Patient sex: M
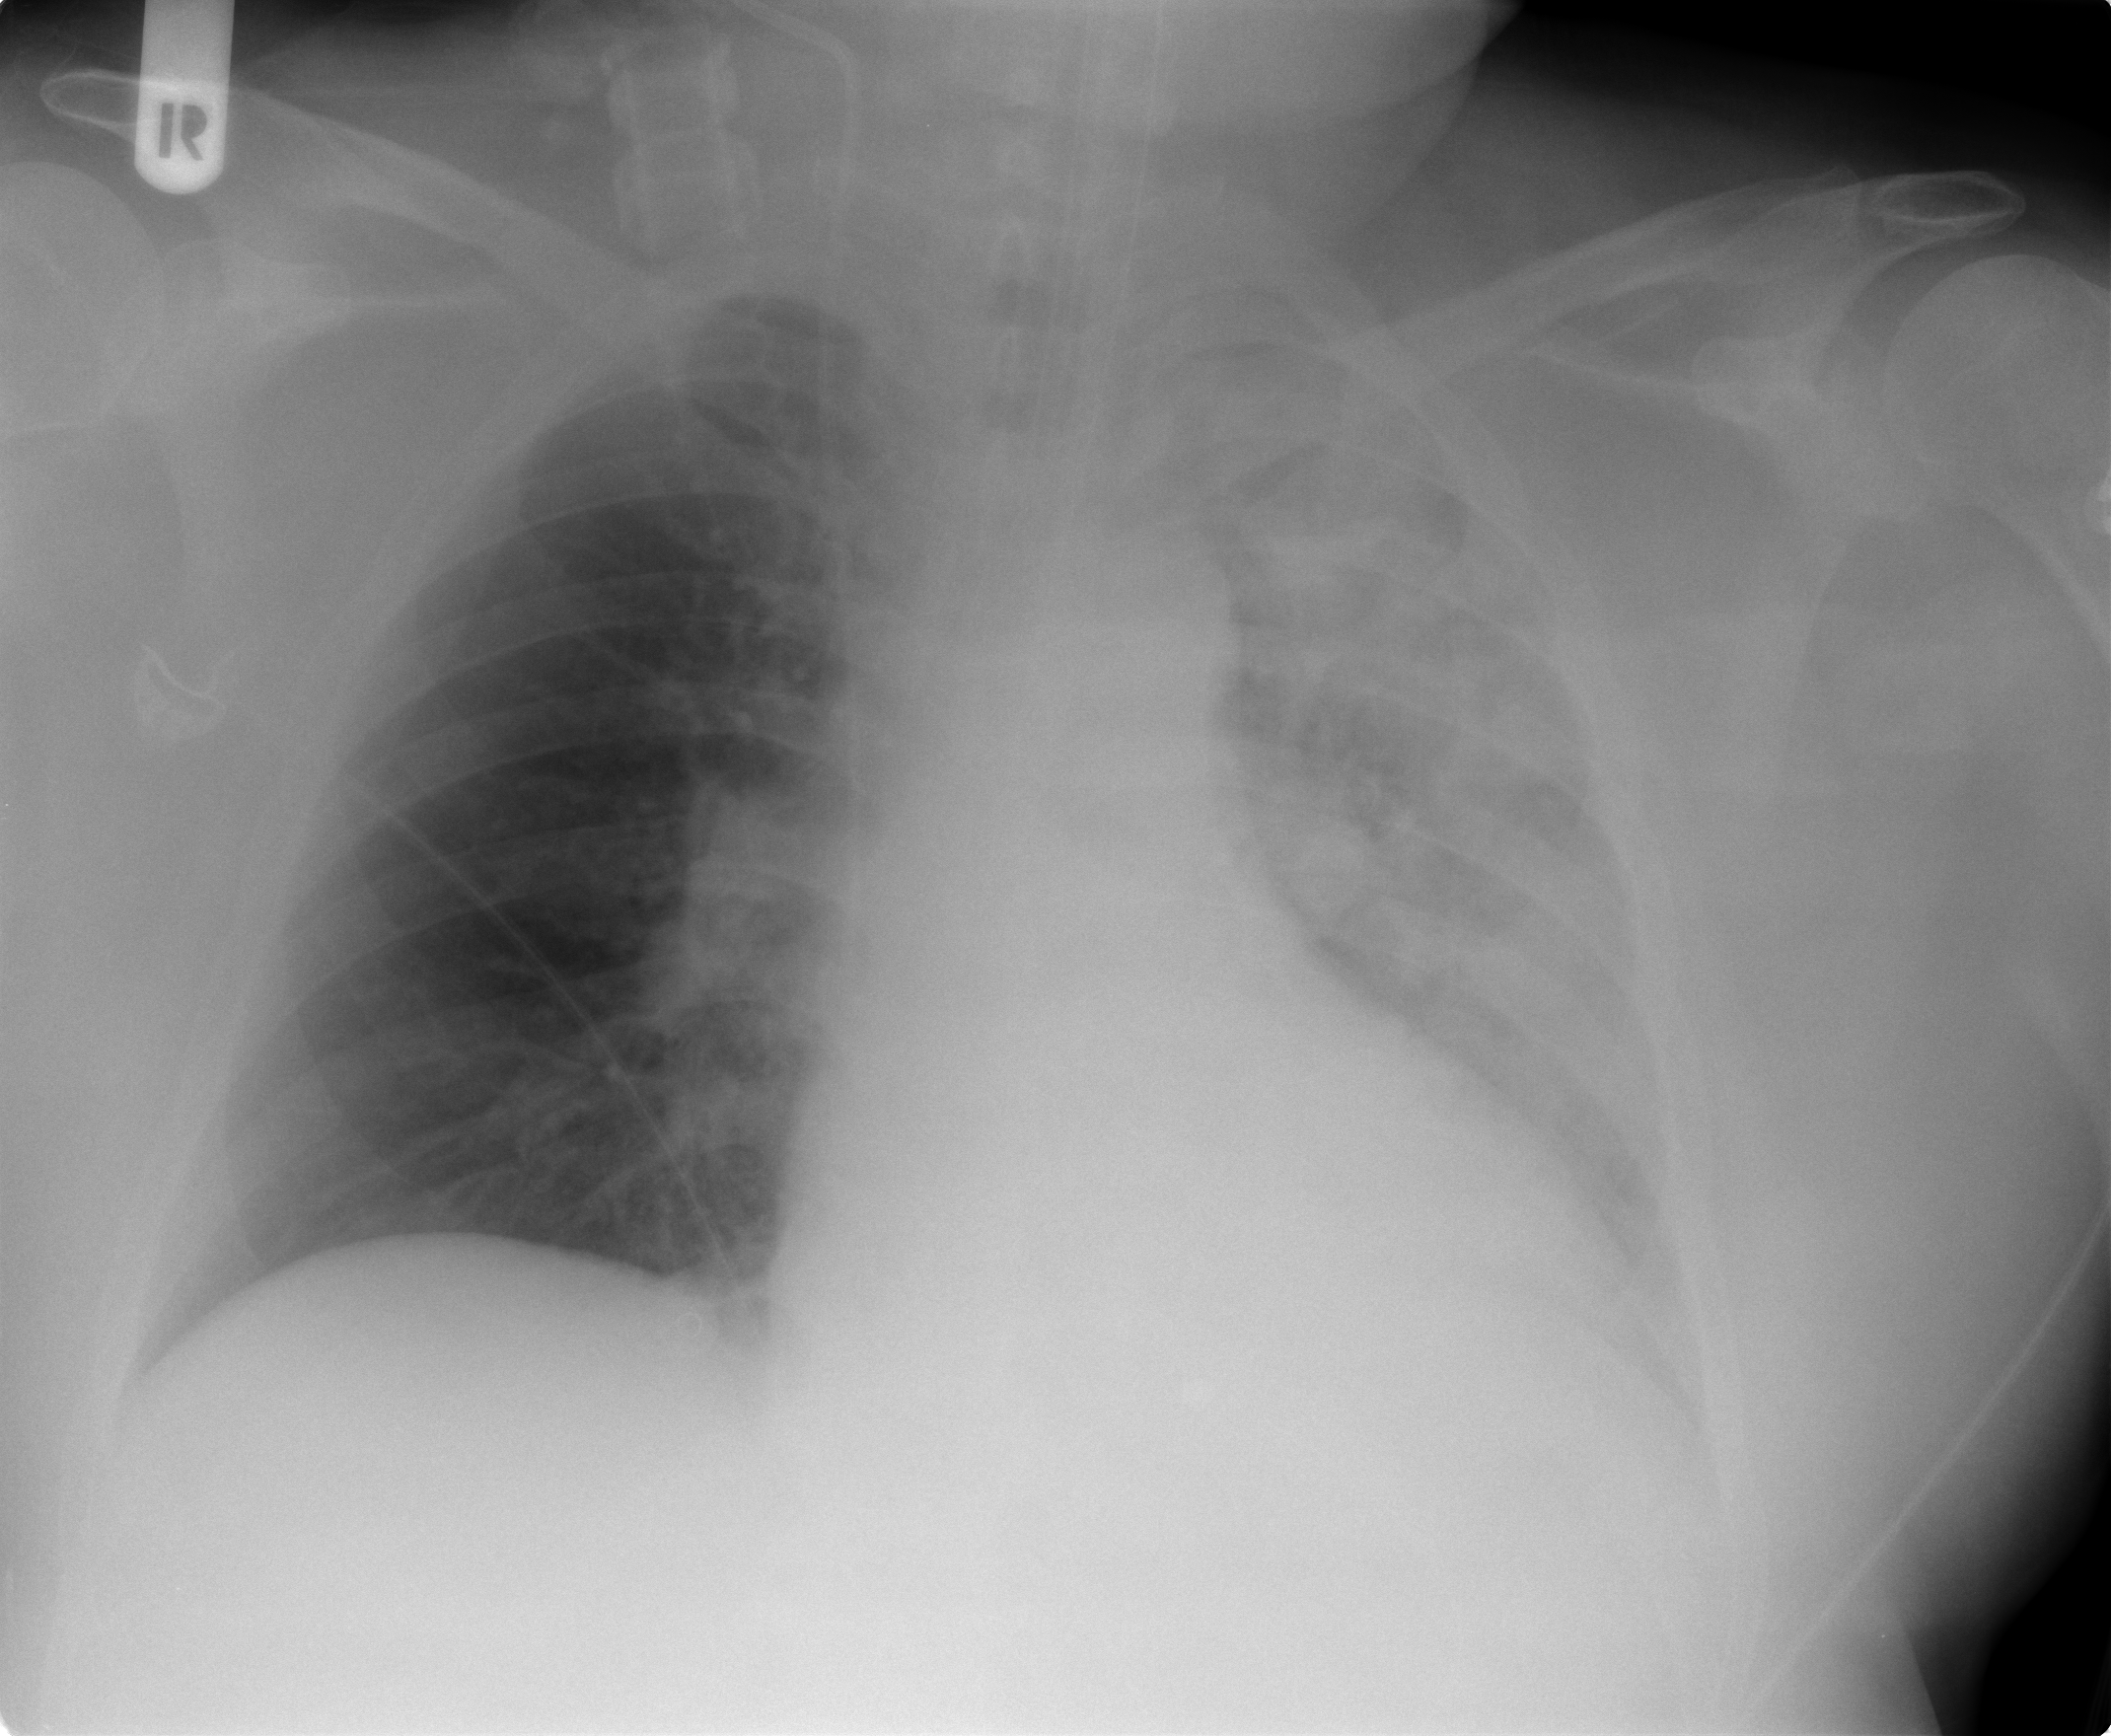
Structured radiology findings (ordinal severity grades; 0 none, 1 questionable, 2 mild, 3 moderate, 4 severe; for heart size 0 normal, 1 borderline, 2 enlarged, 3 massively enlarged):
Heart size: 1
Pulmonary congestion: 0
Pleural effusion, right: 0
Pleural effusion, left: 2
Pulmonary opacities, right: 0
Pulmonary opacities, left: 4
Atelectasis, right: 0
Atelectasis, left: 4